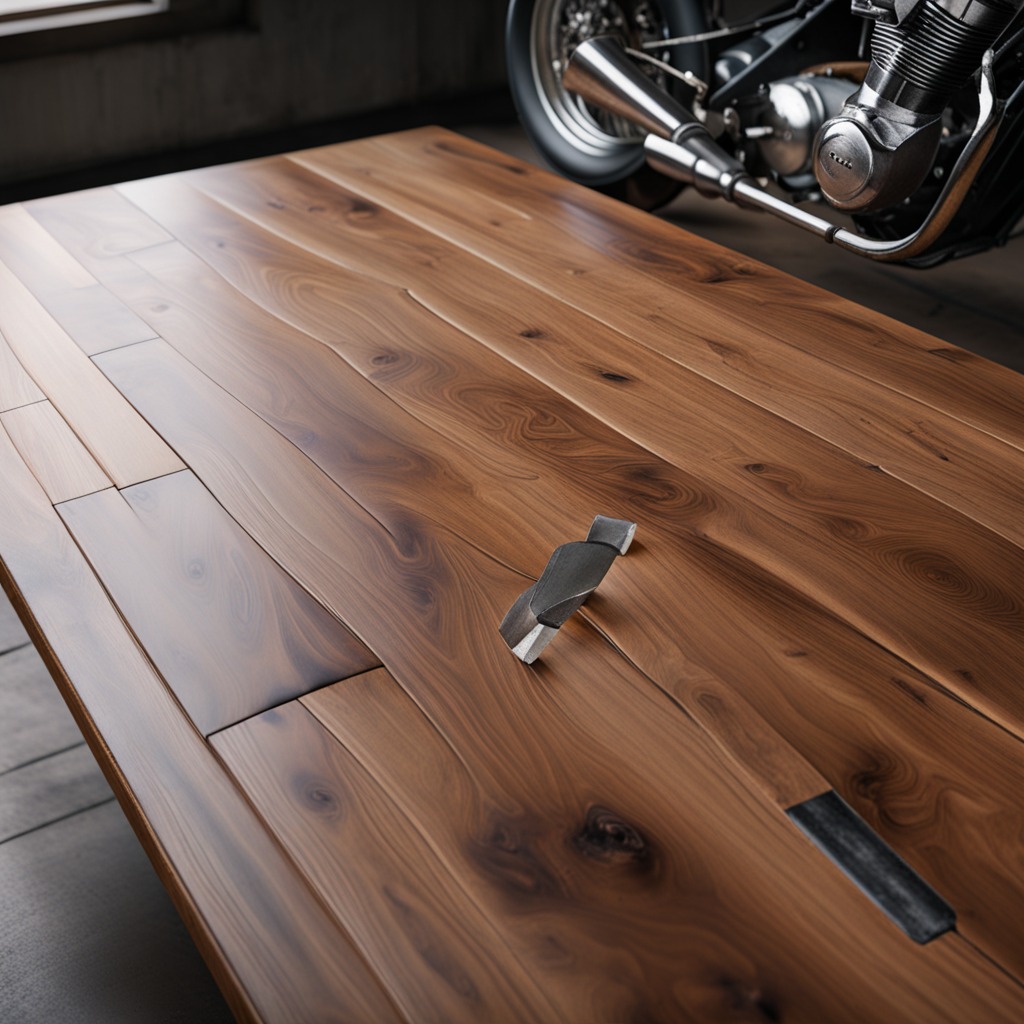
A hammer is lying on the table.